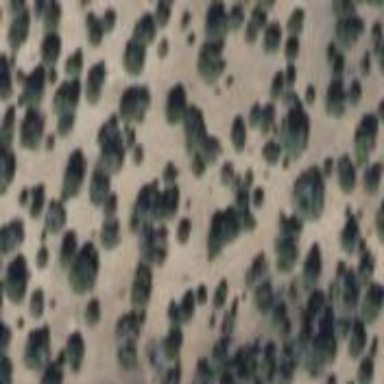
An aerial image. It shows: Area covered in scrub vegetation.